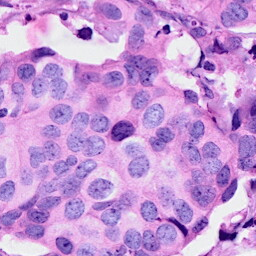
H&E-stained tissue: Breast